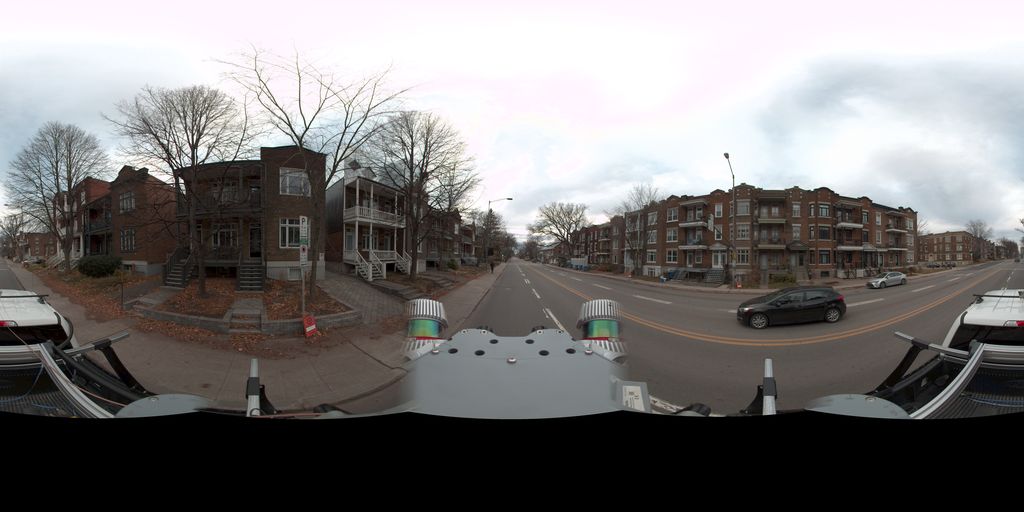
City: quebec_city